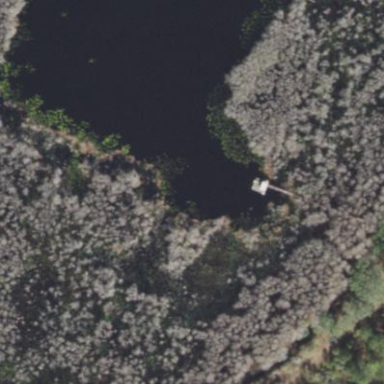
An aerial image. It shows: Marshy wetland area.